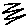
Label: zigzag